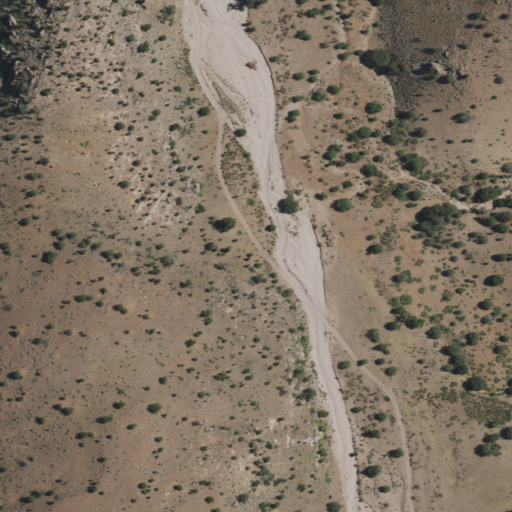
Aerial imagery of valley in New Mexico named Box Canyon containing shrub and grassland